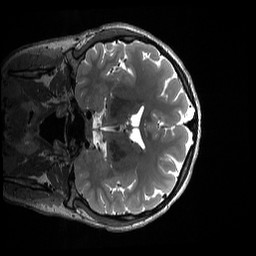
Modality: T2w
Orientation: coronal
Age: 23
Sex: female